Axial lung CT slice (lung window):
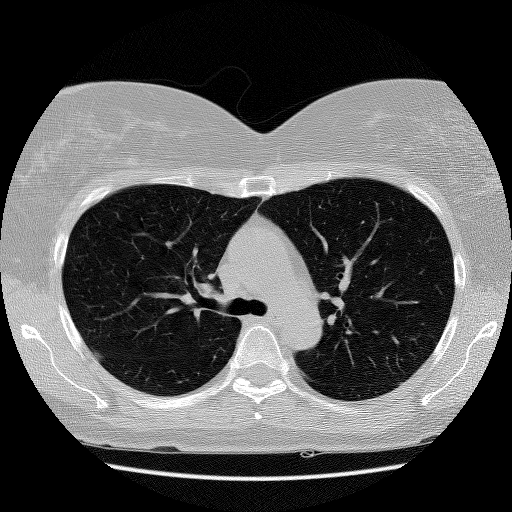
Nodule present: no